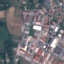
Land use / land cover class: Industrial